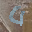
Label: 4